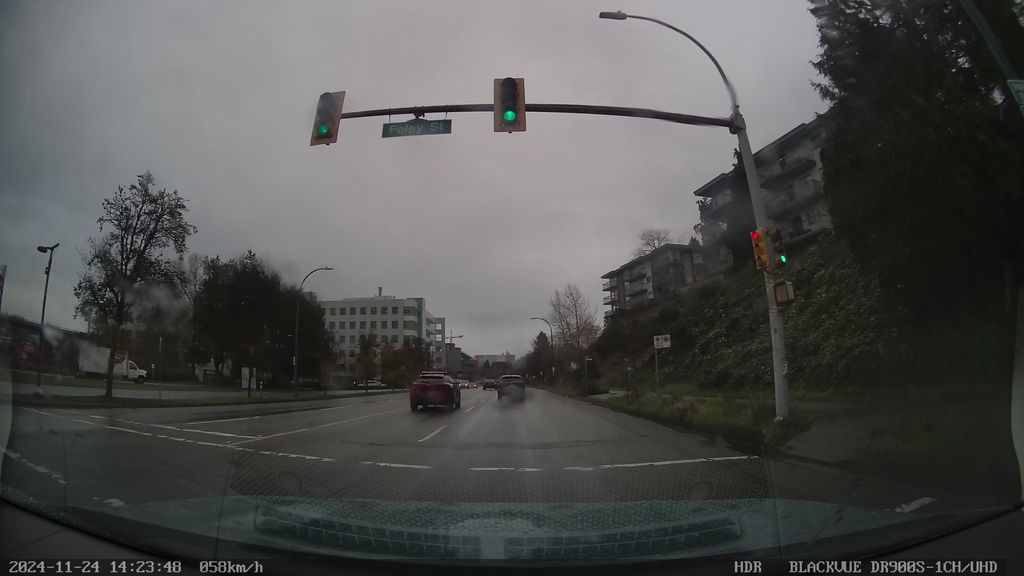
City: vancouver